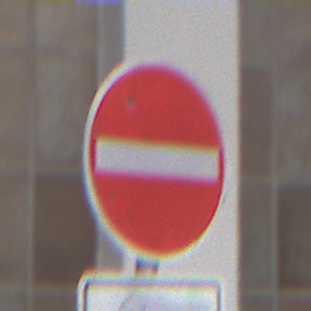
Verkehrszeichen: VerbotDerEinfahrt
Zusatzzeichen unten: MehrspurigeFahrzeugeFrei7
Umgebung: Roofed, Urban
Tageszeit: MorningAfternoon
Wetter: PartlyCloudy
Licht: Natural
Jahreszeit: NotSpecified
Kontrast: MediumContrast